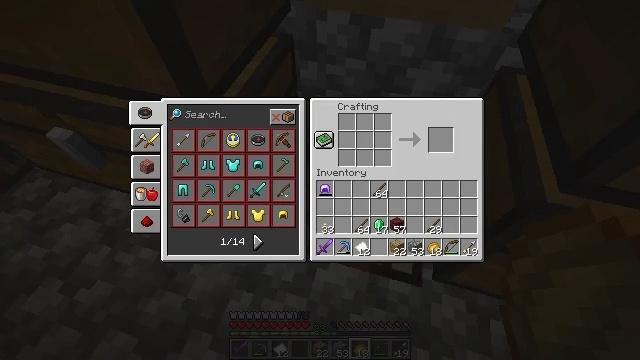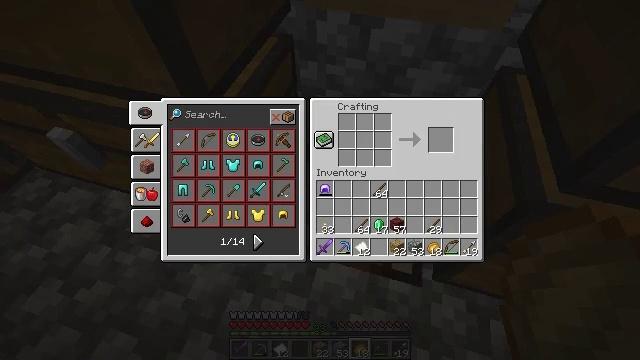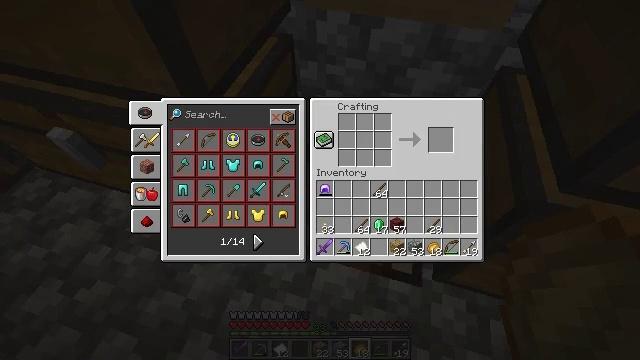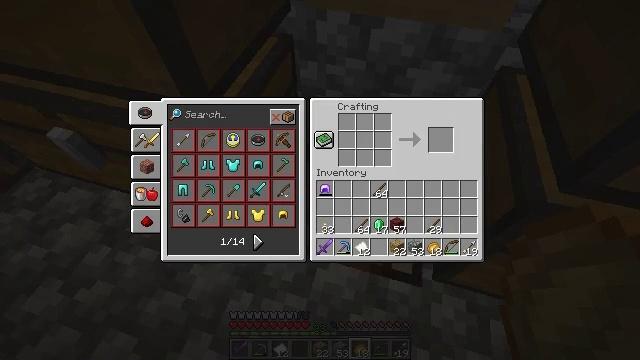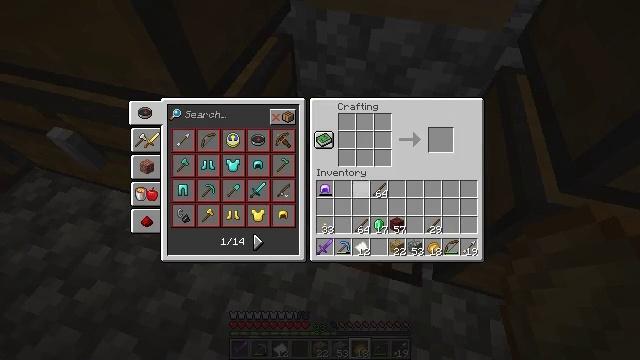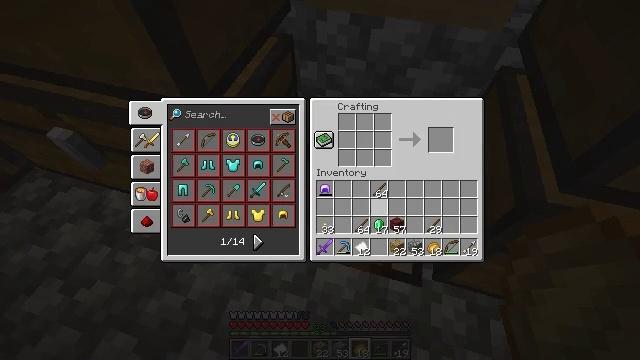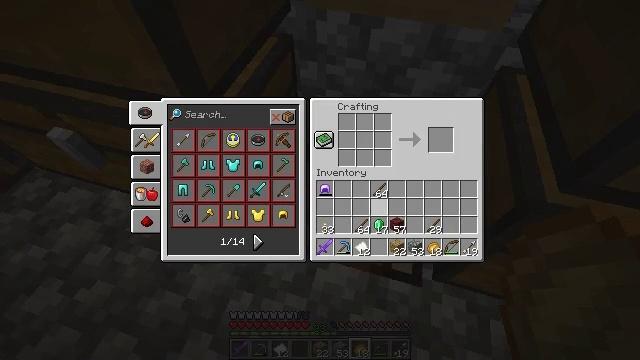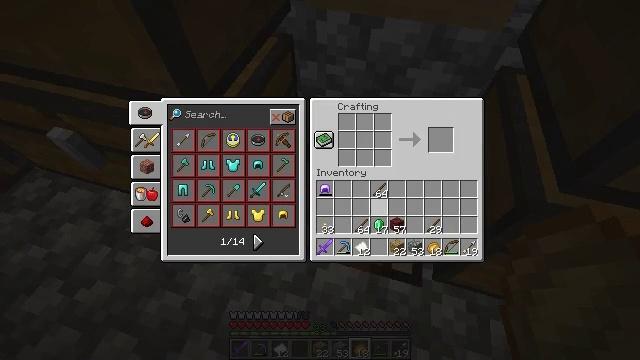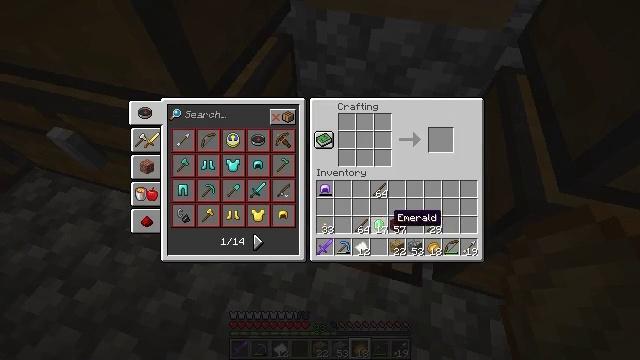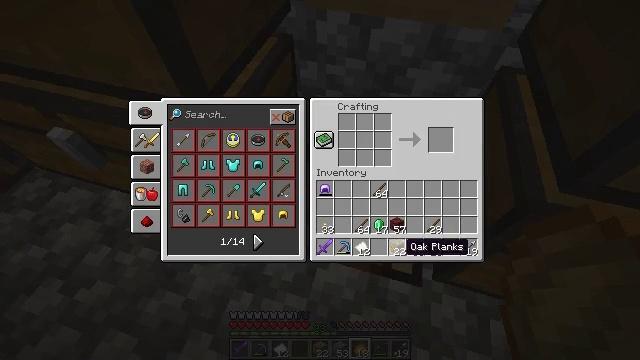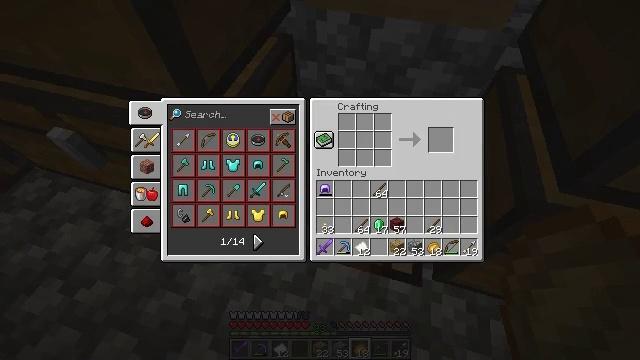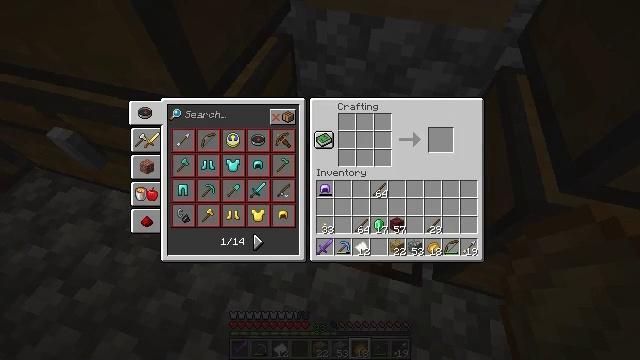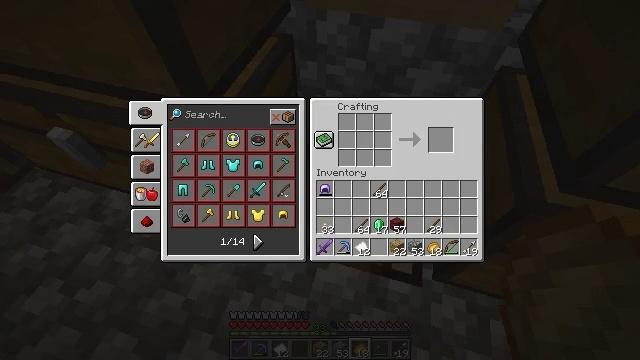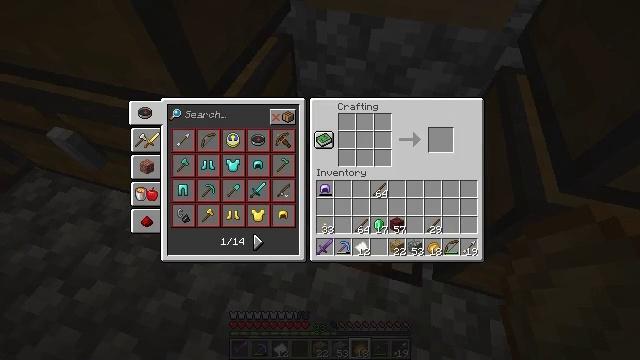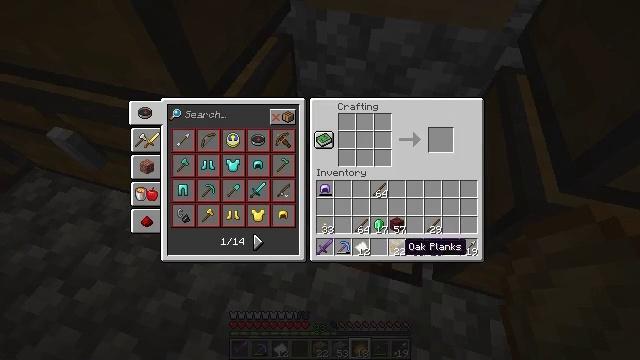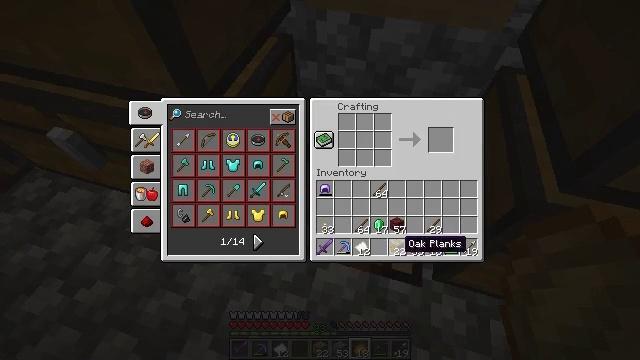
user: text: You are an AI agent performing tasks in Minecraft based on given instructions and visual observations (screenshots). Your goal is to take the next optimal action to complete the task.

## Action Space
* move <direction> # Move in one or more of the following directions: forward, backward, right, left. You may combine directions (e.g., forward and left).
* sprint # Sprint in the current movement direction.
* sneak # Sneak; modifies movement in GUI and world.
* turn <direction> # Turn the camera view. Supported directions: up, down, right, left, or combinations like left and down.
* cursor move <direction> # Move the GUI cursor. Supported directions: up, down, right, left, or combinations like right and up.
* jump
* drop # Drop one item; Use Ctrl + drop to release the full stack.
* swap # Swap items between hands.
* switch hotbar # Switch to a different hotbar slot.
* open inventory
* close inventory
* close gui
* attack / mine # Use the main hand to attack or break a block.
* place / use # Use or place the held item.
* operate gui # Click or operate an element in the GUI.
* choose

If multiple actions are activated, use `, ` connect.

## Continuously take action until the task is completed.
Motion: motion action
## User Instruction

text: Make a fletching table with wood planks and flint.
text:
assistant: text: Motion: no_op
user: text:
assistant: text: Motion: cursor move right and down
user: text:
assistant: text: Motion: cursor move right and down
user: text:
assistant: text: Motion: cursor move right and down
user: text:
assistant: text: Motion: cursor move right and down
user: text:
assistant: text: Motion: no_op
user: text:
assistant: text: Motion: no_op
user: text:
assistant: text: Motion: cursor move right and down
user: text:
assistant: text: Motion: cursor move right and down
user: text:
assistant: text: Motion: no_op
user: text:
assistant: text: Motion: no_op
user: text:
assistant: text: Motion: no_op
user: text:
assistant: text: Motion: no_op
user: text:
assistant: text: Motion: no_op
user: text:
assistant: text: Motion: no_op
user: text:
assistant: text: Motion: no_op
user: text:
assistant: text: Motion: no_op
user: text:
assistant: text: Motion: no_op
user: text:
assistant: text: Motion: operate gui
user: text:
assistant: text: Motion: operate gui
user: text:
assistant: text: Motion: cursor move left and up
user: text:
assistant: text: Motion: cursor move left and up
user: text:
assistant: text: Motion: cursor move left and up
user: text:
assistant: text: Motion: cursor move up
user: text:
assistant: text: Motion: no_op
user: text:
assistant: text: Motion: no_op
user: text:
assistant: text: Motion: no_op
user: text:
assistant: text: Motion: no_op
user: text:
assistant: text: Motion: no_op
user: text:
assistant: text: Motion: cursor move down